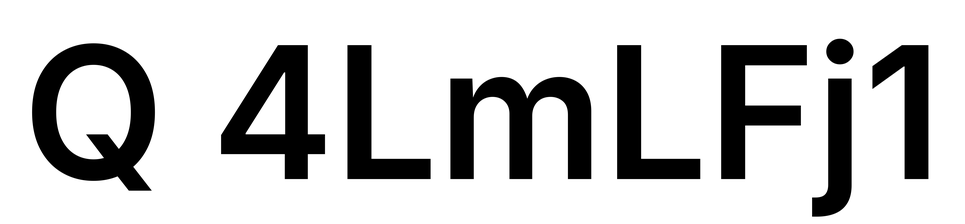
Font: Inter_SemiBold